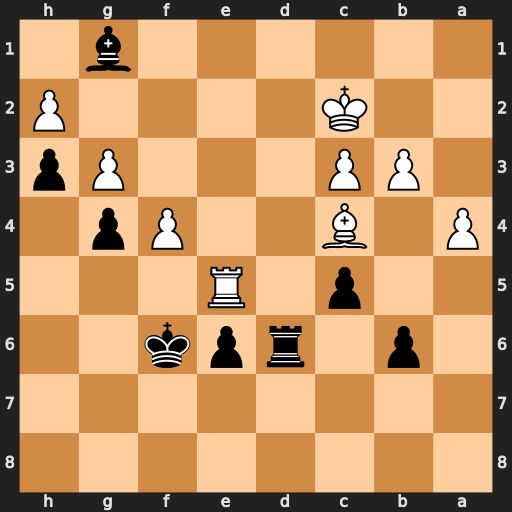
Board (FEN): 8/8/1p1rpk2/2p1R3/P1B2Pp1/1PP3Pp/2K4P/6b1
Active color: b
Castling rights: -
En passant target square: -
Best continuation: Bxh2 Be2 Bxg3